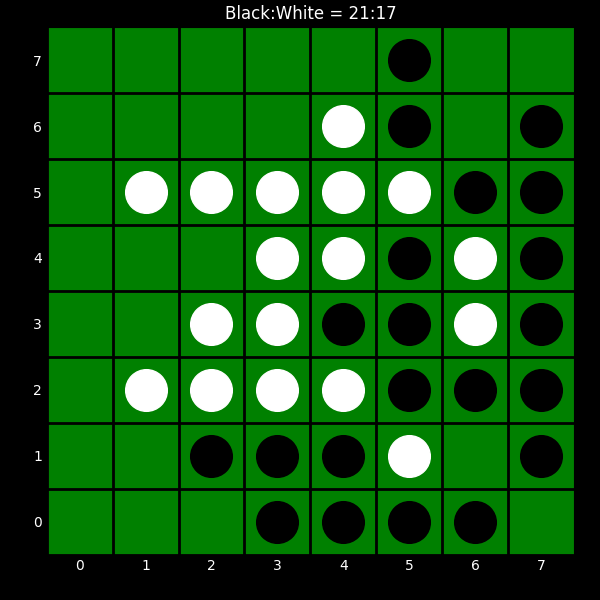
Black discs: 21
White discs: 17